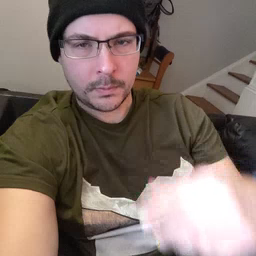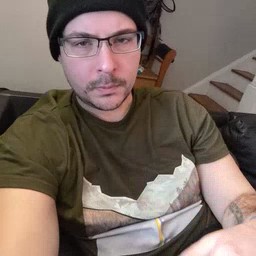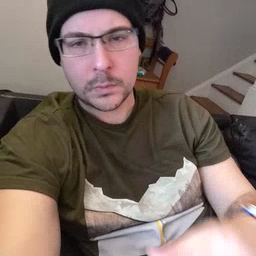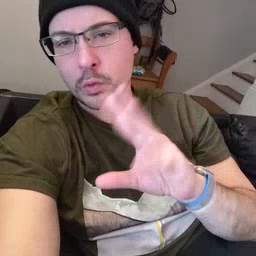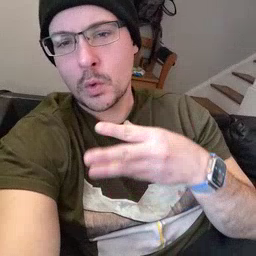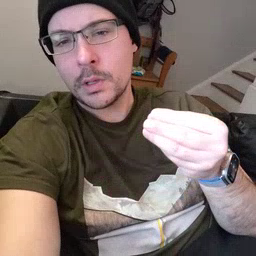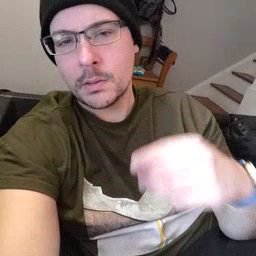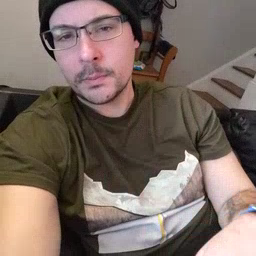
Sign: story